Question: I am trying to create a slider that is controlled by a static boxes on the left (vertically and horizontally) like a room layout,.
Clicking on each of the box will show an image in the carousel / slider . So in short boxes controls what images will be displayed. nothing fancy but the image will have fade effect on the main box. I am trying to achieve this by using jquery. But i am not sure where to start.
For illustration i am attaching the visual. Any pointers / or guidance will be appreciated.
Thanks
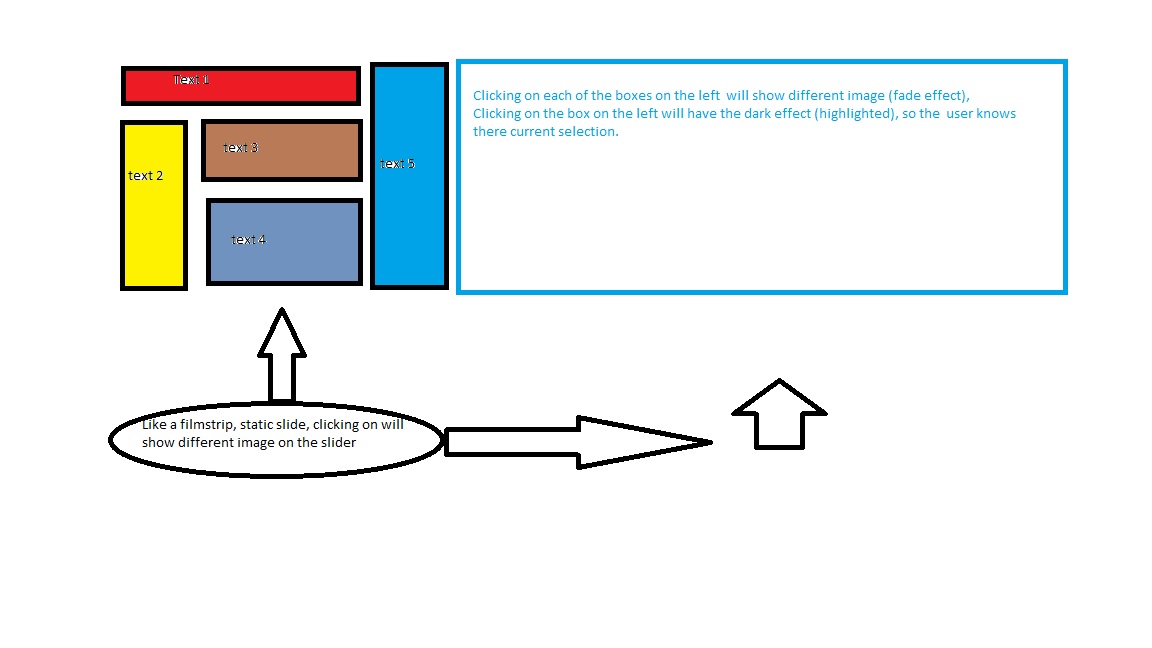
Answer: I created this for you, it's 3 infinite carousels, positioned and sized accordlingly to create a layout with all the different functionalities working. It'll give you a good start on what you wish to achieve.
Built on from the example provided: <URL>
If you wish for the user to do anything via a click inside the JS add
'''
object.onclick=function(){myScript};
'''
where object is the element the user would be required to click, and my script is where you will place your javascript. So where you wish to control the image movement change the function call to an onclick method, change the element name to that box and inside the script dictate where to change the image.
This should help you (right and left button control): <URL>
with the code i've provided for you, if you wish for the carousel to have a change when the user hovers.
Create a '<div>' element around each '<ul>'. Give it an id and change the 'div:hover {}' attribute in CSS.
Example for one infinite fade carousel:
HTML:
'''
<div id="slide_con">
<ul class="slider">
<li>
<img src="http://lorempixel.com/580/250/nature/1"> <!-- random image -->
</li>
<li>
<img src="http://lorempixel.com/580/250/nature/2"> <!-- random image -->
</li>
<li>
<img src="http://lorempixel.com/580/250/nature/3"> <!-- random image -->
</li>
<li>
<img src="http://lorempixel.com/580/250/nature/4"> <!-- random image -->
</li>
</ul>
</div>
'''
CSS:
'''
slider {
margin: 10px 0;
width: 500px; /* Update to your slider width */
height: 150px; /* Update to your slider height */
position: relative;
overflow: hidden;
}
.slider li {
display:block;
position: absolute;
top: 0;
left: 0;
}
'''
JS:
'''
// settings
var $slider = $('.slider'); // class or id of carousel slider
var $slide = 'li'; // could also use 'img' if you're not using a ul
var $transition_time = 1000; // 1 second
var $time_between_slides = 4000; // 4 seconds
function slides(){
return $slider.find($slide);
}
slides().fadeOut();
// set active classes
slides().first().addClass('active');
slides().first().fadeIn($transition_time);
// auto scroll
$interval = setInterval(
function(){
var $i = $slider.find($slide + '.active').index();
slides().eq($i).removeClass('active');
slides().eq($i).fadeOut($transition_time);
if (slides().length == $i + 1) $i = -1; // loop to start
slides().eq($i + 1).fadeIn($transition_time);
slides().eq($i + 1).addClass('active');
}
, $transition_time + $time_between_slides
);
'''
This code was taken from: <URL>
if you want to make it responsive, change the width of 'ul' from 'px' to '%'
I know this doesn't show everything you need, but it's a good start.